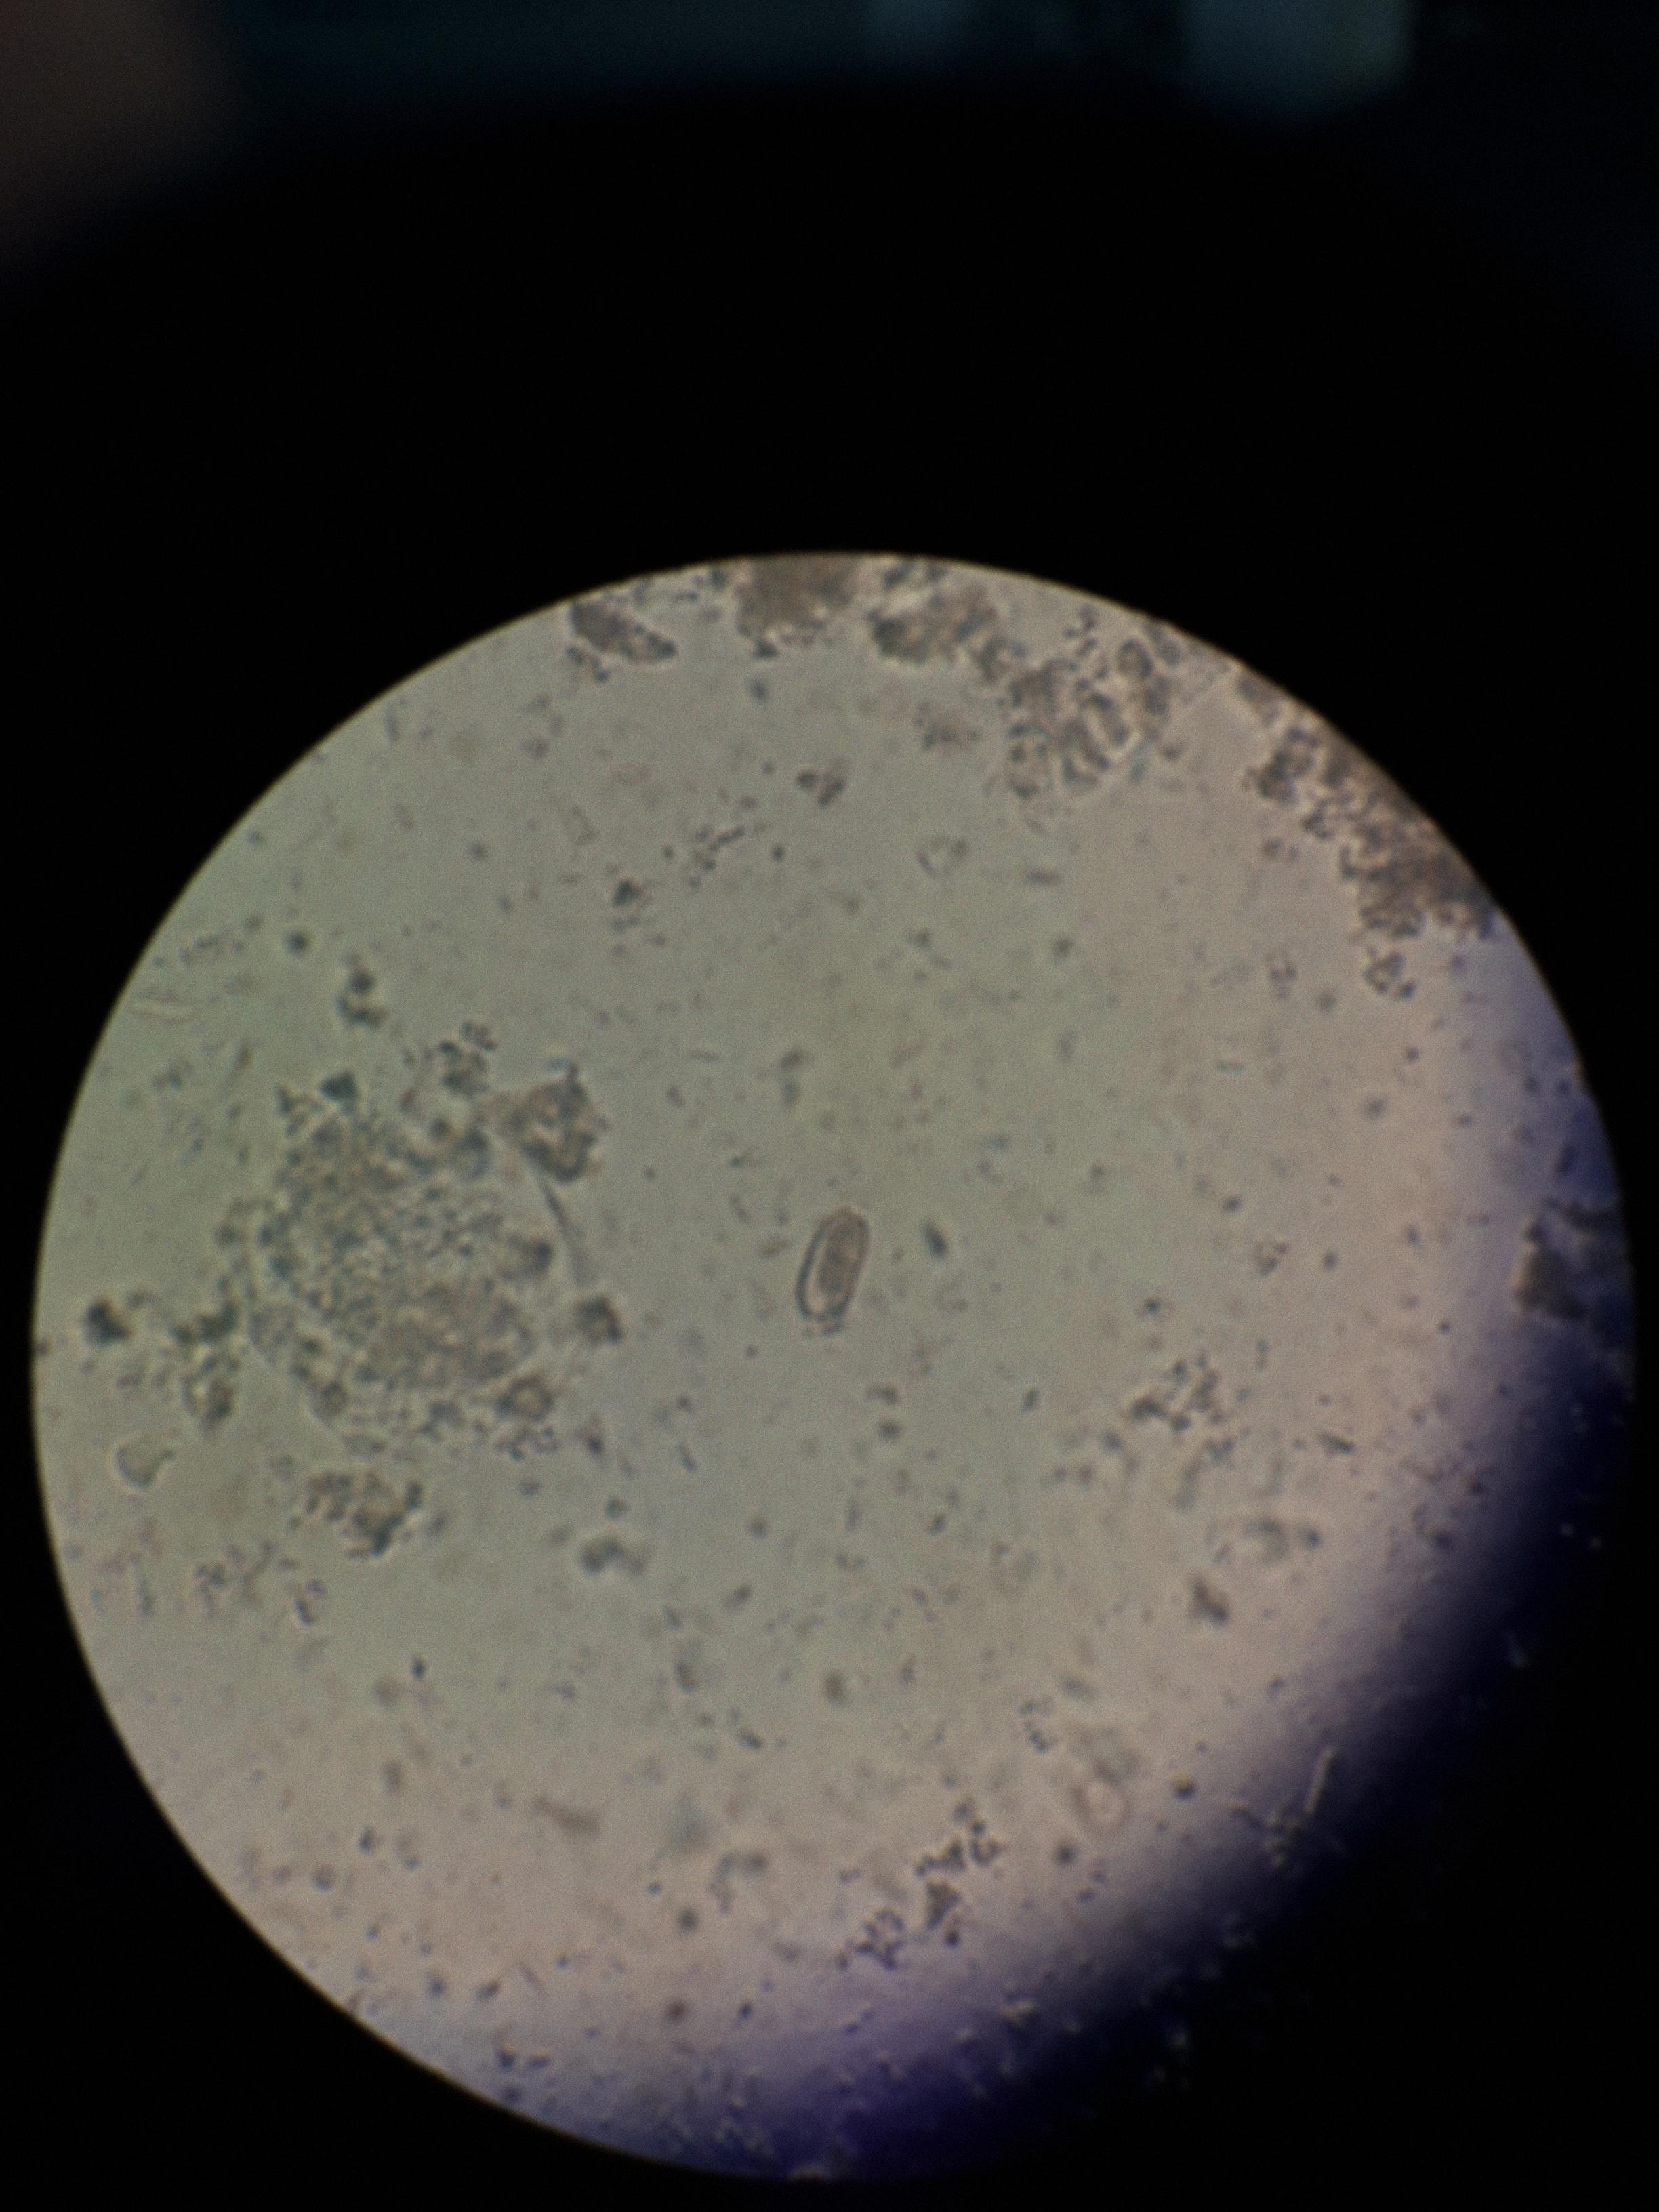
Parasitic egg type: Capillaria philippinensis